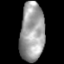
Tissue: lung
Cell type: Epithelial cells
Senescence score: 0.1723
Nuclear area (px): 1412
Mean DAPI intensity: 157.848